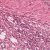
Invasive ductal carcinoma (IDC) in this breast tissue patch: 1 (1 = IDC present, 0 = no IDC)